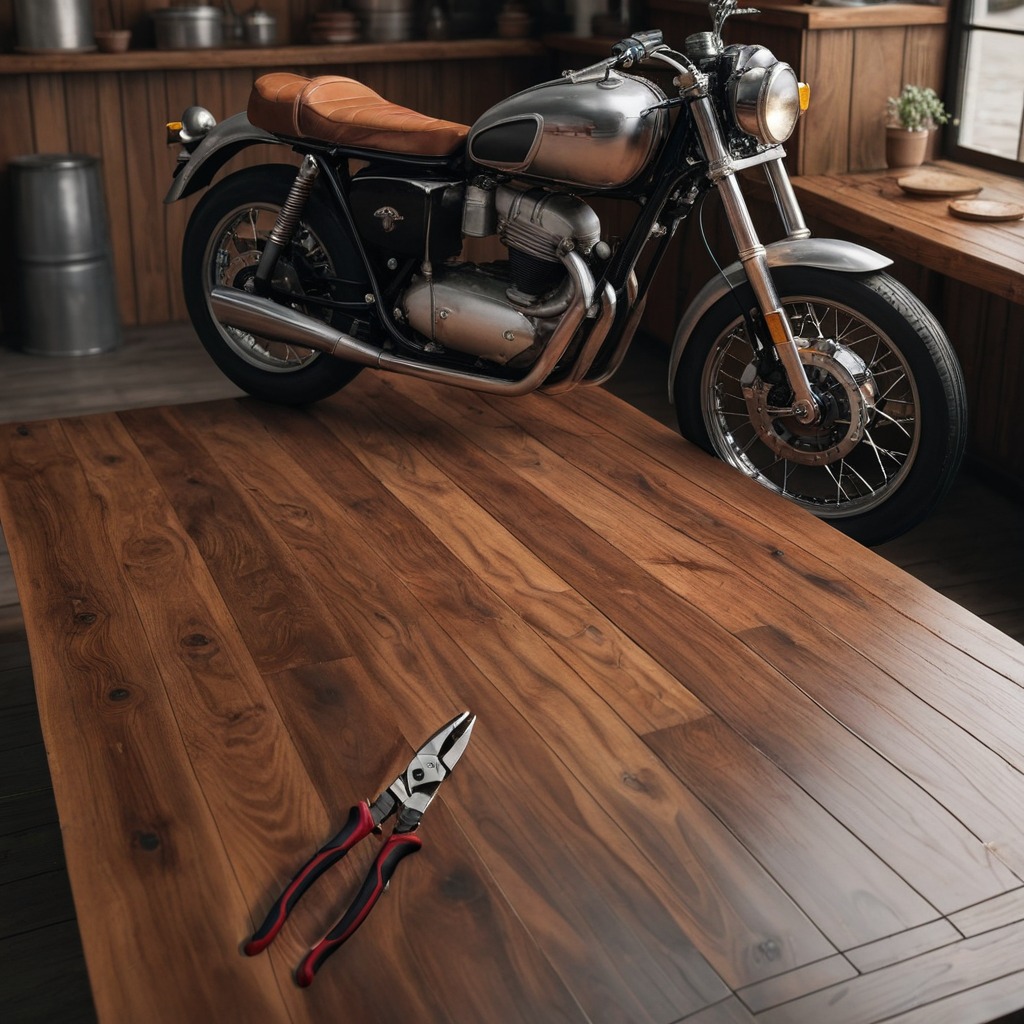
A plier is lying on the wooden table.